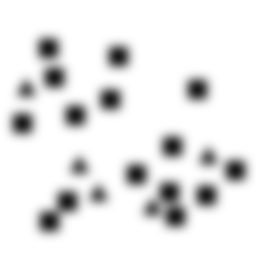
Squares: 15
Triangles: 5
Stars: 0
Total shapes: 20